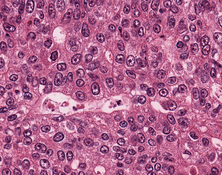
Tumor epithelial tissue: yes
Tumor-associated stroma tissue: no
Normal tissue: no